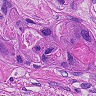
Metastatic tissue present: yes